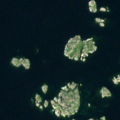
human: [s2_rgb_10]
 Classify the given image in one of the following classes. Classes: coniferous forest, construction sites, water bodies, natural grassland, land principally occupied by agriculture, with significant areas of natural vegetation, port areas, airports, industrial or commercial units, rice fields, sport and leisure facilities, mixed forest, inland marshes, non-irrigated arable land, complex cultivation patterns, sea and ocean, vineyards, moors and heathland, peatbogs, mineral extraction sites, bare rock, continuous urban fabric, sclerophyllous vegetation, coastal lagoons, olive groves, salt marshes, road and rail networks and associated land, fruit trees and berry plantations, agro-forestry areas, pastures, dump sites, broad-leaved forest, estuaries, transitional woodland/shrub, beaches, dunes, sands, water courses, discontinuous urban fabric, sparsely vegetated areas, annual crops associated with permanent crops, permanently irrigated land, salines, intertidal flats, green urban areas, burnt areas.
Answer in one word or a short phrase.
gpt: sea and ocean